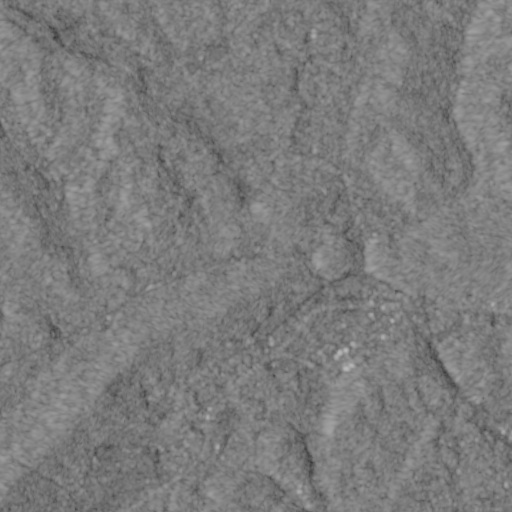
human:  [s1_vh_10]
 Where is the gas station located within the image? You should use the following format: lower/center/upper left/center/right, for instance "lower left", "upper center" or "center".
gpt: The gas station is located in the center right of the image.
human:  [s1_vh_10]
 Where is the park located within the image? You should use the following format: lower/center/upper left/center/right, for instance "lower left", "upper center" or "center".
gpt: The park is located in the lower center of the image.
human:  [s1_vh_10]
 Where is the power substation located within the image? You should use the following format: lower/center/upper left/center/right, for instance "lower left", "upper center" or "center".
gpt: The power substation is located in the lower right of the image.
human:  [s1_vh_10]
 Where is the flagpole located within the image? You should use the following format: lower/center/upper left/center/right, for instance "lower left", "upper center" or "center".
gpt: The flagpole is located in the center right of the image.
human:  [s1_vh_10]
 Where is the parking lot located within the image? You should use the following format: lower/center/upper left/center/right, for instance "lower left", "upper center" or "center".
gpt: There is no parking lot in the image.

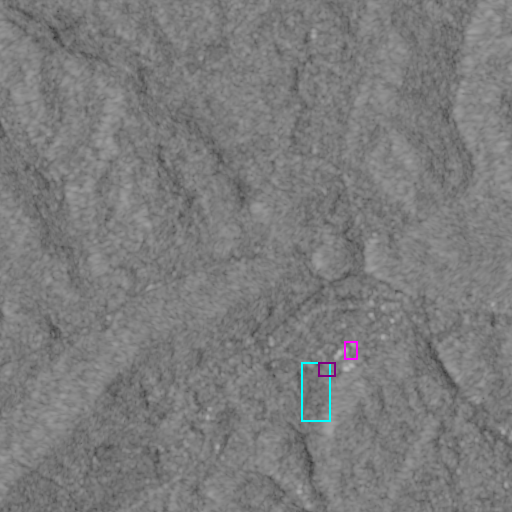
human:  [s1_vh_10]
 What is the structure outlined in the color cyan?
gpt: The structure outlined in cyan is a park.
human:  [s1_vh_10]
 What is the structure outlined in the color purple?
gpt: The structure outlined in purple is a parking lot.
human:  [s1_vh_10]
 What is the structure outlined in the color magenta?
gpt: The structure outlined in magenta is a building.
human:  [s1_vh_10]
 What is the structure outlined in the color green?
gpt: There is no green outline.